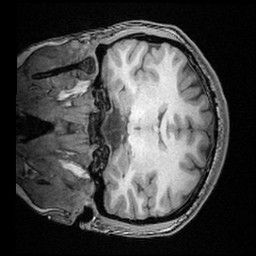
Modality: T1w
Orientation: coronal
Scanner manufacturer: ge
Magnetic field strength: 3 T
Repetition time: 0.008368 s
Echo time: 0.003256 s